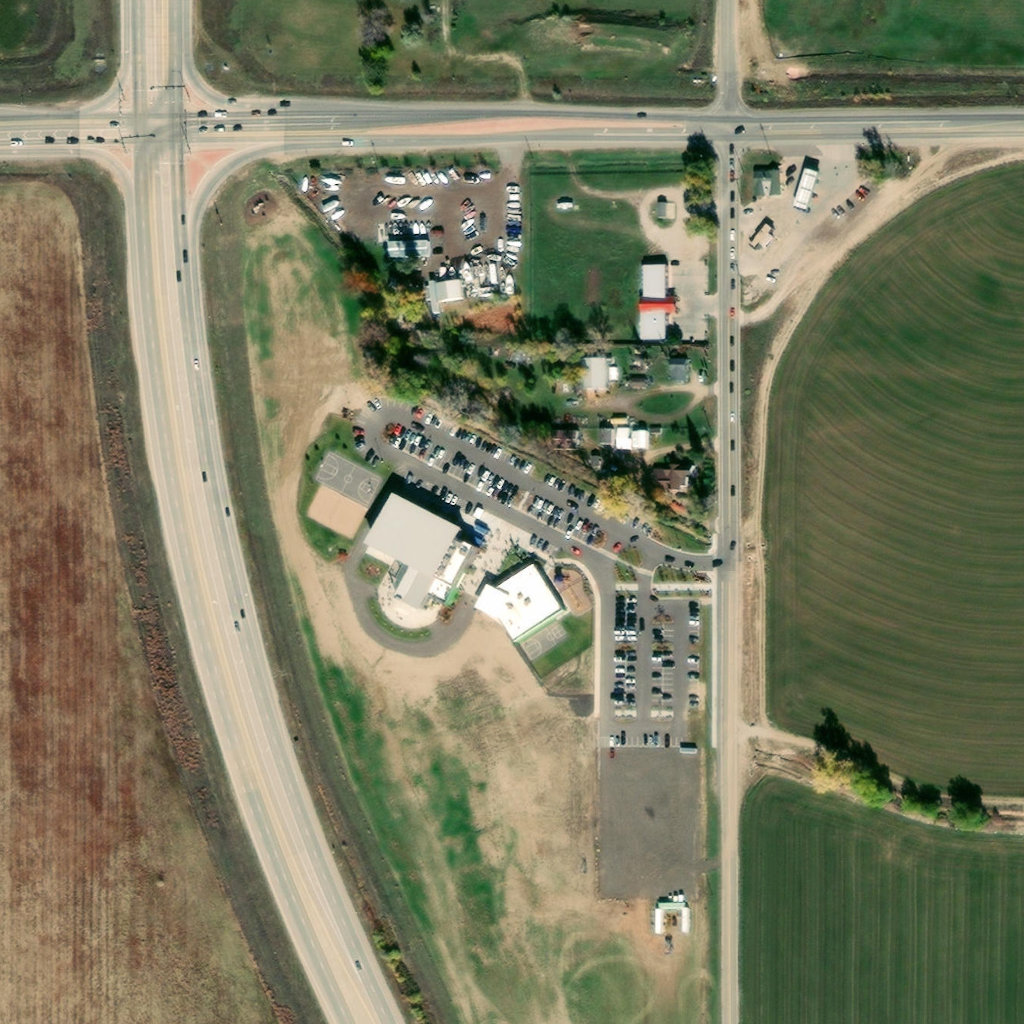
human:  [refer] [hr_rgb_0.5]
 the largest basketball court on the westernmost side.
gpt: <box>[[30, 43, 37, 49, 0]]</box>

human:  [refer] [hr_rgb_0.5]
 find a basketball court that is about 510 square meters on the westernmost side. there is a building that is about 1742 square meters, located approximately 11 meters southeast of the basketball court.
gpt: <box>[[30, 43, 37, 49, 0]]</box>